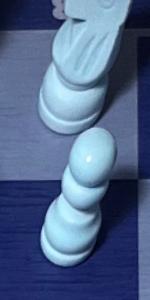
Label: Pawn_White